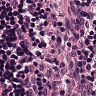
Metastatic tissue present: no